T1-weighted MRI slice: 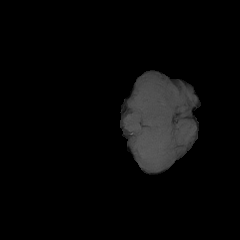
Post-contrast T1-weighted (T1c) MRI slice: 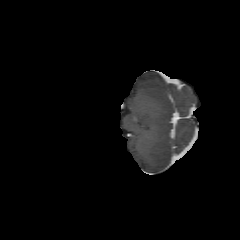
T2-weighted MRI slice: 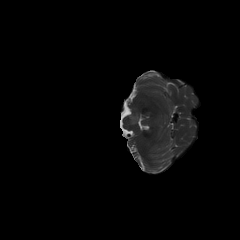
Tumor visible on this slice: yes